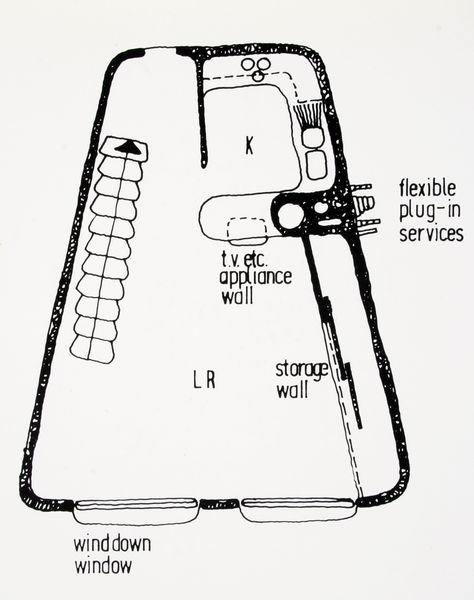
Titel: "Capsel-Tower", Projekt, typischer Kapselgrundriß
Künstler: Archigram
Schlagwörter: weiß, schwarz, skizze, zeichnung, architektur, schrift, grafik, graphik, schwarzweiß, plan, pfeil, englisch, legende, grundriss, begriffe, window, k, lr, flexibel